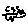
Label: cat